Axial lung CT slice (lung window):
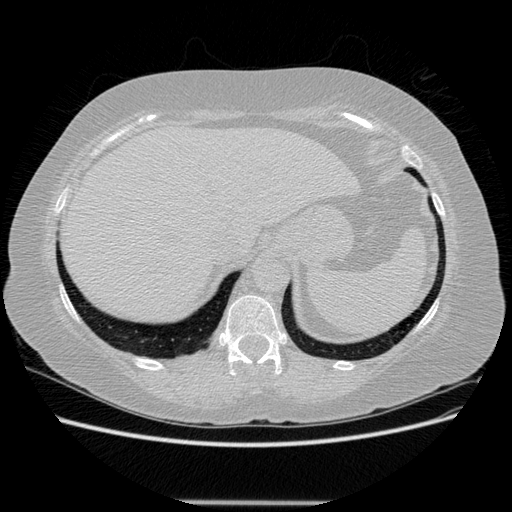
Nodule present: no